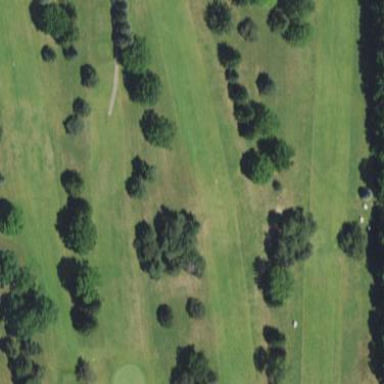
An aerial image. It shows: Golf fairway surrounded by grass.